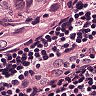
Metastatic tissue present: yes